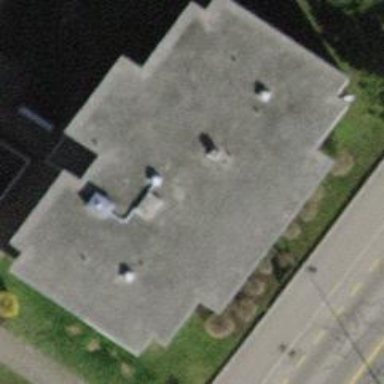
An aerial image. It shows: Building.